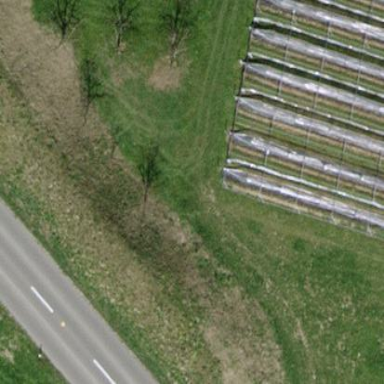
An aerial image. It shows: Orchard.